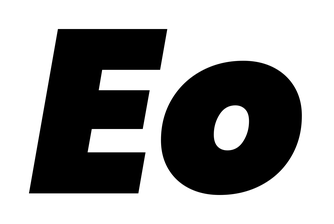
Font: Poppins-BlackItalic